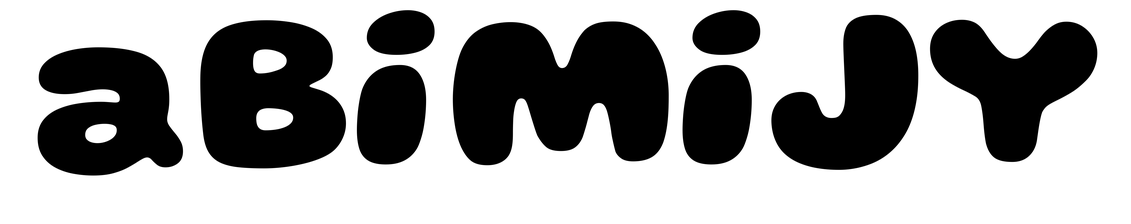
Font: Gluten_ExtraBold